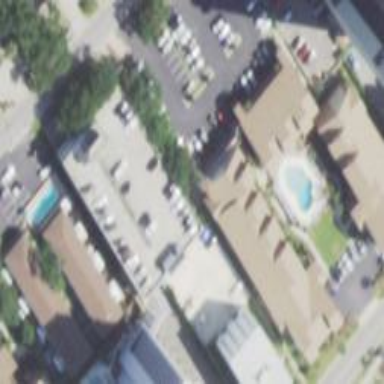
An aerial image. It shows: Hotel building.